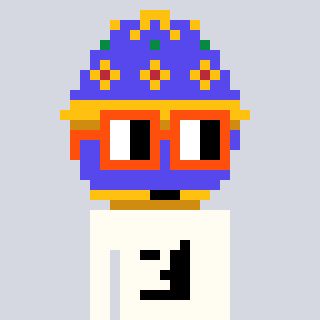
a pixel art character with square orange glasses, a faberge-shaped head and a grayscale-colored body on a cool background